Сферическую поверхность плоско выпуклой линзы с фокусным расстоянием $F_{1}$ посеребрили. Если на выпуклую сторону такой системы направить пучок лучей, параллельных главной оптической оси, то отраженные лучи будут распространяться так, как будто они были испущены из точки $F^{\prime \prime}$, находящейся на расстоянии $F_{2}$ от линзы (см. рисунок).
Найдите построением точку $F$ (фокус системы), в которой сойдется пучок лучей, параллельных главной оптической оси и падающих на плоскую поверхность линзы.
Выразите фокусное расстояние $F_{0}$ системы через $F_{1}$ и $F_{2}$. Фокусное расстояние линзы много больше ее диаметра, а посеребренная поверхность полностью отражает свет.
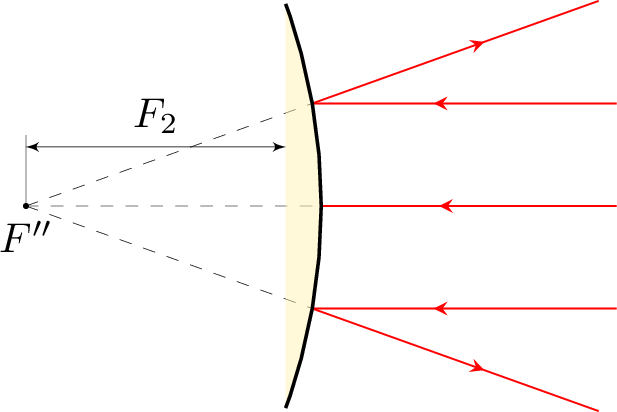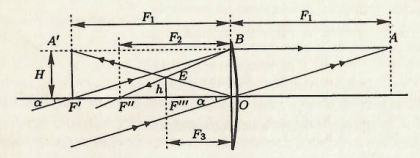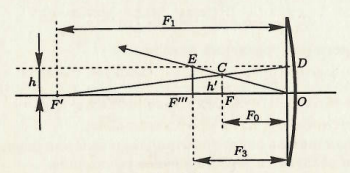
Найдите построением точку $F$ (фокус системы), в которой сойдется пучок лучей, параллельных главной оптической оси и падающих на плоскую поверхность линзы.
Решение: Пустим на линзу пучок параллельных лучей, составляющих с главной оптической осью системы малый угол $\alpha$. После прохождения линзы лучи окажутся направленными в точку $A$, отстоящую от линзы на расстоянии $F_{1}$.Теперь рассмотрим отражение лучей $B A$ и $O A$ от сферического зеркала. Луч $B A$ повернется к точке $F^{\prime \prime}$, а луч $O A$, отразившись от полюса $O$ зеркала, пройдет через точку $A^{\prime}$, находящуюся над фокусом $F^{\prime}$ линзы на высоте $H$ (см. рисунок ниже).  Выразим расстояние $F_{3}$ от точки $E$, лежащей на пересечении отраженных лучей, до плоскости линзы через $F_{1}$ и $F_{2}$. Пусть расстояние от точки $E$ до главной оптической оси системы равно $h$. Тогда$$\frac{H}{h}=\frac{F_{1}}{F_{3}}=\frac{F_{2}}{F_{2}-F_{3}}, \quad\text {отсюда}\quad \frac{1}{F_{3}}=\frac{1}{F_{1}}+\frac{1}{F_{2}} .$$
Ответ: $$ \frac{1}{F_{3}}=\frac{1}{F_{1}}+\frac{1}{F_{2}} . $$

Выразите фокусное расстояние $F_{0}$ системы через $F_{1}$ и $F_{2}$.
Решение: В точке $E$ пересеклись бы все лучи, отразившиеся от зеркала, но на их пути вновь оказывается линза. После того как лучи пройдут сквозь нее, они пересекутся в точке $C$, лежащей в фокальной плоскости системы. Найдем ее фокусное расстояние $F_{0}$. Для этого рассмотрим лучи $D E$ и $O E$, падающие на линзу от зеркала (см. рисунок ниже).  Луч $O E$ проходит через оптический центр линзы, следовательно он не изменит своего направления. Пусть луч $D E$ распространяется параллельно главной оптической оси, тогда он повернет к точке $F^{\prime}$. Обозначим расстояние от главной оптической оси до точки $C$ через $h^{\prime}$. Тогда$$\frac{h}{h^{\prime}}=\frac{F_{1}}{F_{1}-F_{0}}=\frac{F_{3}}{F_{0}}, \quad\text {отсюда}\quad \frac{1}{F_{0}}=\frac{2}{F_{1}}=\frac{1}{F_{2}} .$$
Ответ: $$ \frac{1}{F_{0}}=\frac{2}{F_{1}}=\frac{1}{F_{2}} . $$
Темы:
T, Оптика, Геометрическая оптика, Построение, Всероссийские, Сферическое зеркало